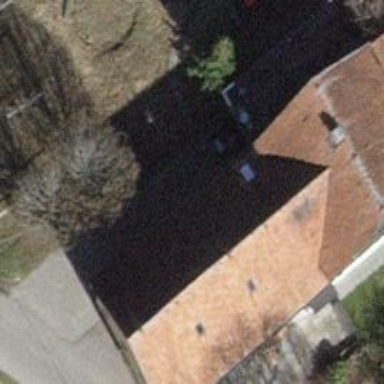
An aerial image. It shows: Driveway.